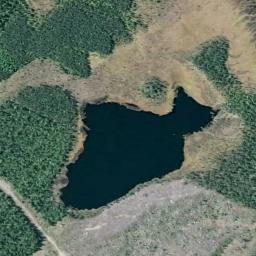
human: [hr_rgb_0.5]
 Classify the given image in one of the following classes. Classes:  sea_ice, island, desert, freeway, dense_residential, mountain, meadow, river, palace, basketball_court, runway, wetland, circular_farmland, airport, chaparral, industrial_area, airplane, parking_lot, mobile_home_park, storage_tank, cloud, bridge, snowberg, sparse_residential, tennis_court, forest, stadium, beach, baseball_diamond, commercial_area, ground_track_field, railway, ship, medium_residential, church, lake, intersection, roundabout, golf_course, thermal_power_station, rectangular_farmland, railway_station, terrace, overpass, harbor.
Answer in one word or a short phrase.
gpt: lake